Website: macys
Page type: account-selection
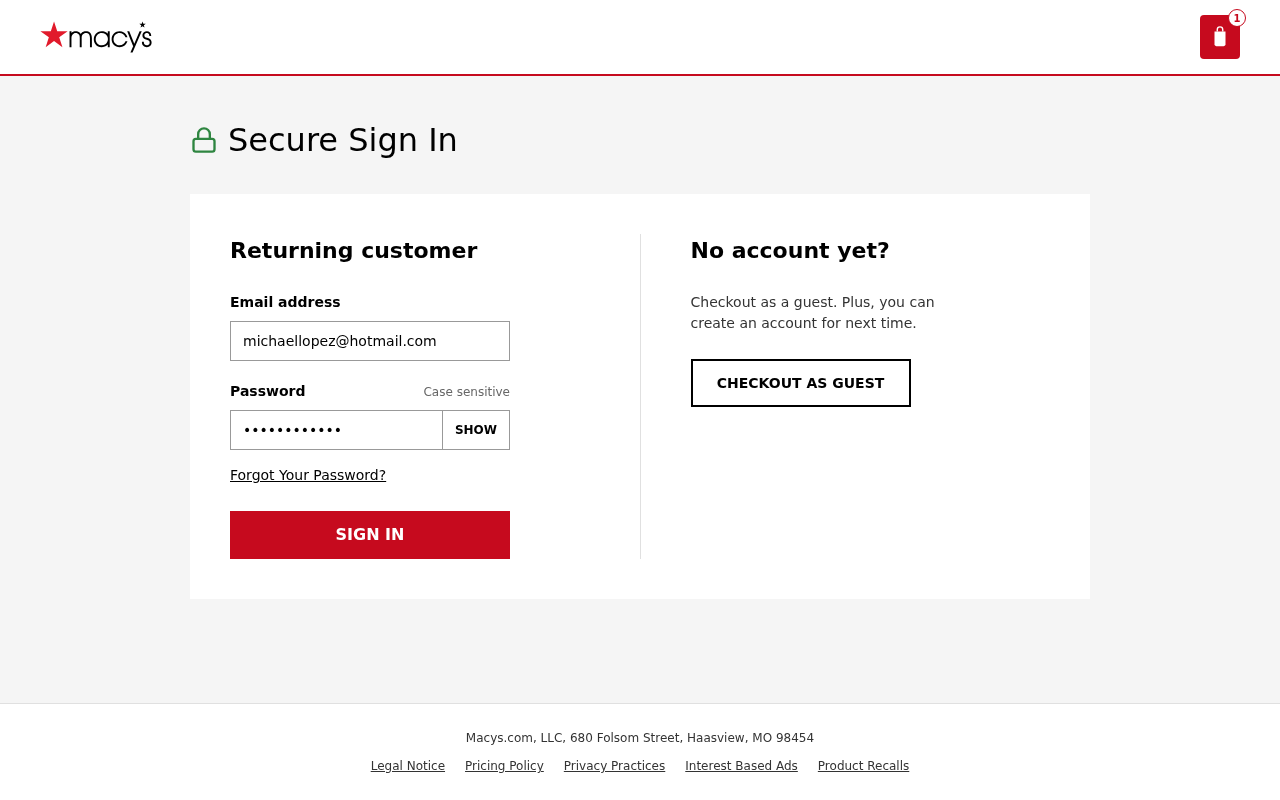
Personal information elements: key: PII_EMAIL
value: michaellopez@hotmail.com
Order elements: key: ORDER_NUM_ITEMS
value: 1